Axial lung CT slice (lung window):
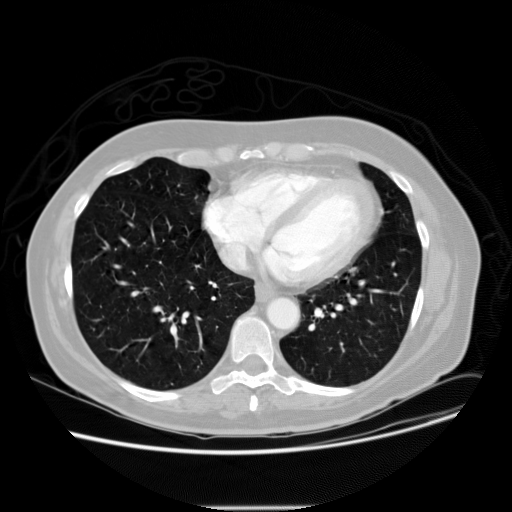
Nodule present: no